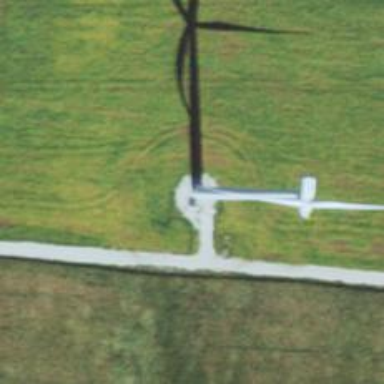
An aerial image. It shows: Wind generator in the form of horizontal axis wind turbine.